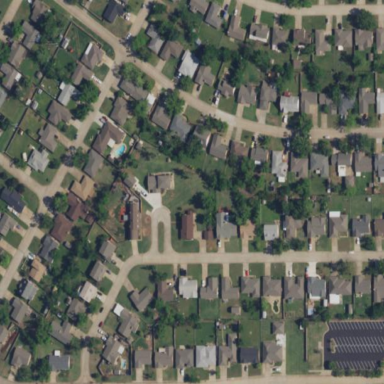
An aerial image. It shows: Neighborhood.